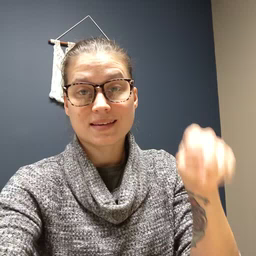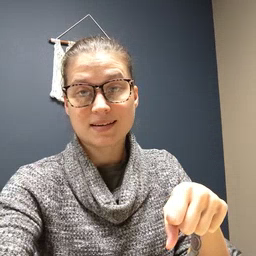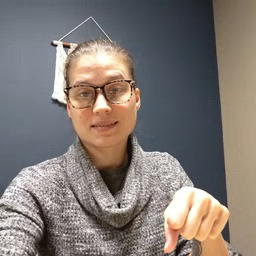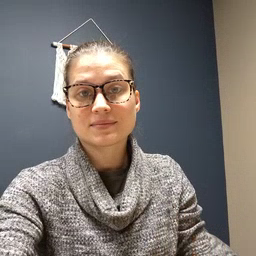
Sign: can